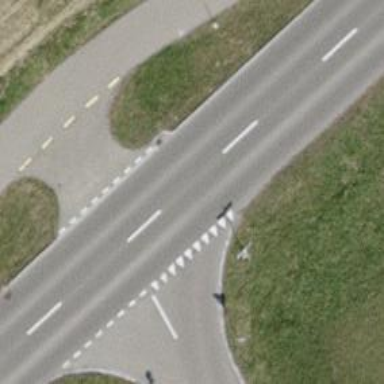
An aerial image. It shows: Asphalt footway.